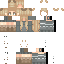
A female human skin with pale skin, wearing brown long hair dressed in a blue hoodie and brown pants, featuring a closed mouth.